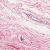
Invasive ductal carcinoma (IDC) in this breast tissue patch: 0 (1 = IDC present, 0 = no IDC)